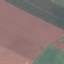
Land use / land cover class: AnnualCrop